Question: I am going to develop a android app in Android 4.0 like the below image.

I have to create these tabs dynamically, that dynamically call addTab() method and create tab bar dynamically. Is the right for my requirement.?Guide me to the right way. Please provide tutorials.
EDIT 1: I need to load webview in the separate tab bar created in the ActionBar.
EIDT 2: For creating the tab bar using the TabHost, first i have created the ViewGroup ffor TabHost and added the tab bar items like the below code. In the tab bar items I have created the layout, inside the layout a webview and loaded the dynamic url into the tab bar item. Finally I have set the viewgroup as contentview();
'''
sTabHost = new TabHost(context,null);
sTabHost.setLayoutParams(
new LinearLayout.LayoutParams(
LayoutParams.FILL_PARENT, LayoutParams.FILL_PARENT));
TabWidget tabWidget = new TabWidget(context);
tabWidget.setId(android.R.id.tabs);
sTabHost.addView(tabWidget, new LinearLayout.LayoutParams(
LayoutParams.FILL_PARENT, LayoutParams.WRAP_CONTENT));
FrameLayout frameLayout = new FrameLayout(context);
frameLayout.setId(android.R.id.tabcontent);
final float scale = context.getResources().getDisplayMetrics().density;
int paddingtop = (int) (64 * scale + 0.5f);
frameLayout.setPadding(0, paddingtop, 0, 0);
sTabHost.addView(frameLayout, new LinearLayout.LayoutParams(
LayoutParams.FILL_PARENT, LayoutParams.FILL_PARENT));
sTabHost.setup();
'''
Then I have added the tab items like the below.
'''
public void addTabItem(final String url, String tabTitle, Drawable tabIcon)
{
TabSpec ts1 = sTabHost.newTabSpec(tabTitle);
if(tabTitle.equals(""))
{
int childcount=sTabHost.getChildCount();
tabTitle="Tab" + String.valueOf(childcount+1);
}
if(tabIcon==null)
ts1.setIndicator(tabTitle);
else
ts1.setIndicator(tabTitle,tabIcon);
ts1.setContent(new TabHost.TabContentFactory(){
public View createTabContent(String tag)
{
LinearLayout panel = new LinearLayout(sActiveContext);
panel.setLayoutParams(new LayoutParams(LayoutParams.FILL_PARENT,
LayoutParams.WRAP_CONTENT));
panel.setOrientation(LinearLayout.VERTICAL);
FrameLayout layout=new FrameLayout();
// Here I am creating the webview loaded with the url within the layout and placed into the above FrameLayout.
panel.addView(layout);
return panel;
}
});
sTabHost.addTab(ts1);
sTabHost.setOnTabChangedListener(this);
}
'''
Now, how can I achieve this in actionbar like the image I have added.?
I have created the Action Bar with tabs like the below code.
'''
@Override
public void onCreate(Bundle savedInstanceState) {
super.onCreate(savedInstanceState);
final ActionBar actionBar = getActionBar();
actionBar.setNavigationMode(ActionBar.NAVIGATION_MODE_TABS);
Tab tabA = actionBar.newTab();
tabA.setText("Tab A");
tabA.setTabListener(new TabListener<MyFragmentA>(this, "Tag A", MyFragmentA.class));
actionBar.addTab(tabA);
}
'''
The TabListener class is as below.
'''
public static class TabListener<T extends Fragment>
implements ActionBar.TabListener{
private final Activity myActivity;
private final String myTag;
private final Class<T> myClass;
public TabListener(Activity activity, String tag, Class<T> cls) {
myActivity = activity;
myTag = tag;
myClass = cls;
}
@Override
public void onTabSelected(Tab tab, FragmentTransaction ft) {
Fragment myFragment = myActivity.getFragmentManager().findFragmentByTag(myTag);
// Check if the fragment is already initialized
if (myFragment == null) {
// If not, instantiate and add it to the activity
myFragment = Fragment.instantiate(myActivity, myClass.getName());
ft.add(android.R.id.content, myFragment, myTag);
} else {
// If it exists, simply attach it in order to show it
ft.show(myFragment);
}
}
@Override
public void onTabUnselected(Tab tab, FragmentTransaction ft) {
Fragment myFragment = myActivity.getFragmentManager().findFragmentByTag(myTag);
if (myFragment != null) {
// Detach the fragment, because another one is being attached
ft.hide(myFragment);
}
}
@Override
public void onTabReselected(Tab tab, FragmentTransaction ft) {
// TODO Auto-generated method stub
}
}
'''
The Fragment class is as below.
'''
@Override
public View onCreateView(LayoutInflater inflater, ViewGroup container,
Bundle savedInstanceState) {
View myFragmentView = inflater.inflate(R.layout.fragment_c, container, false);
WebView webview = (WebView) myFragmentView.findViewById(R.id.webview);
webview.setWebViewClient(new MyWebViewClient());
webview.getSettings().setJavaScriptEnabled(true);
webview.getSettings().setPluginsEnabled(true);
webview.getSettings().setBuiltInZoomControls(false);
webview.getSettings().setSupportZoom(false);
webview.getSettings().setJavaScriptCanOpenWindowsAutomatically(true);
webview.getSettings().setAllowFileAccess(true);
webview.getSettings().setDomStorageEnabled(true);
webview.loadUrl("http://jquerymobile.com/demos/1.2.1/");
return myFragmentView;
}
public class MyWebViewClient extends WebViewClient {
/* (non-Java doc)
* @see android.webkit.WebViewClient#shouldOverrideUrlLoading(android.webkit.WebView, java.lang.String)
*/
@Override
public boolean shouldOverrideUrlLoading(WebView view, String url) {
if (url.endsWith(".mp4"))
{
Intent intent = new Intent(Intent.ACTION_VIEW);
intent.setDataAndType(Uri.parse(url), "video/*");
view.getContext().startActivity(intent);
return true;
}
else {
return super.shouldOverrideUrlLoading(view, url);
}
}
}
'''
In the above implementation, I have created the layout and separate fragment class. Instead of creating like this how can I achieve this without creating the xml layout and separate fragment class. That is like the code i have posted for TabHost tab bar.
EDIT 3: I have created the action bar and tab items like the below code.
'''
public void addTabBar(Context context)
{
sActiveContext=context;
sActionBar = getActionBar();
sActionBar.setNavigationMode(ActionBar.NAVIGATION_MODE_TABS);
}
public void addTabItem(final String url, String tabTitle)
{
Tab tab = sActionBar.newTab();
if(tabTitle.equals(""))
{
int childcount=sActionBar.getTabCount();
tabTitle="Tab" + String.valueOf(childcount+1);
}
tab.setText(tabTitle);
//Here I need to create the Layout with the webview and loaded into the created tab.
tab.setTabListener(this);
sActionBar.addTab(tab);
}
'''
How can I achieve to load the webview with the given url to the specific tab.?
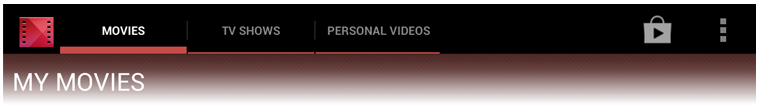
Answer: Answer for Edit 3:-
Try this,
'''
@SuppressLint("ValidFragment")
public class Sample extends FragmentActivity implements TabListener{
private ActionBar mActionBar=null;
private ArrayList<String> arrayList=null;
private LinearLayout linearLayout=null;
private WebView webView=null;
@Override
public void onCreate(Bundle savedInstanceState)
{
super.onCreate(savedInstanceState);
linearLayout=new LinearLayout(this);
linearLayout.setLayoutParams(new LayoutParams(LayoutParams.FILL_PARENT,LayoutParams.WRAP_CONTENT));
linearLayout.setOrientation(LinearLayout.VERTICAL);
setContentView(linearLayout);
mActionBar=getActionBar();
mActionBar.setDisplayShowHomeEnabled(true);
mActionBar.setDisplayShowTitleEnabled(false);
mActionBar.setNavigationMode(ActionBar.NAVIGATION_MODE_TABS);
webView=new WebView(this);
linearLayout.addView(webView);
arrayList=new ArrayList<String>();
addTab(0,"https://docs.google.com/viewer?url=http://121.242.120.82:8090/iSmartDM/DC/KIMS_Hospital_28/KIMS_hospital_Default_29" +
"/Physician_2_37/DOC/stamos-5644-00@gs138a-[<PHONE>]-[160859]-[ds4000]-[].rtf");
addTab(1,"https://www.google.co.in");
addTab(2,"http://stackoverflow.com/questions/<PHONE>/tab-bar-app-in-android-4-0/<PHONE>?noredirect=1#comment22832140_16009038");
}
private void addTab(int position,String URL)
{
mActionBar.addTab(mActionBar.newTab().setTag("tab"+String.valueOf(position)).
setText("Tab "+String.valueOf(position)).setTabListener(this));
arrayList.add(URL);
}
@Override
public void onTabReselected(Tab tab, FragmentTransaction ft) {
}
@Override
public void onTabSelected(Tab tab, FragmentTransaction ft) {
webView.getSettings().setJavaScriptEnabled(true);
for (int i = 0; i < arrayList.size(); i++) {
if(tab.getPosition()==i)
{
webView.loadUrl(arrayList.get(i));
System.out.println(arrayList.get(i));
break;
}
}
}
@Override
public void onTabUnselected(Tab tab, FragmentTransaction ft) {
//if(webView!=null)
//linearLayout.removeView(webView);
}
}
'''